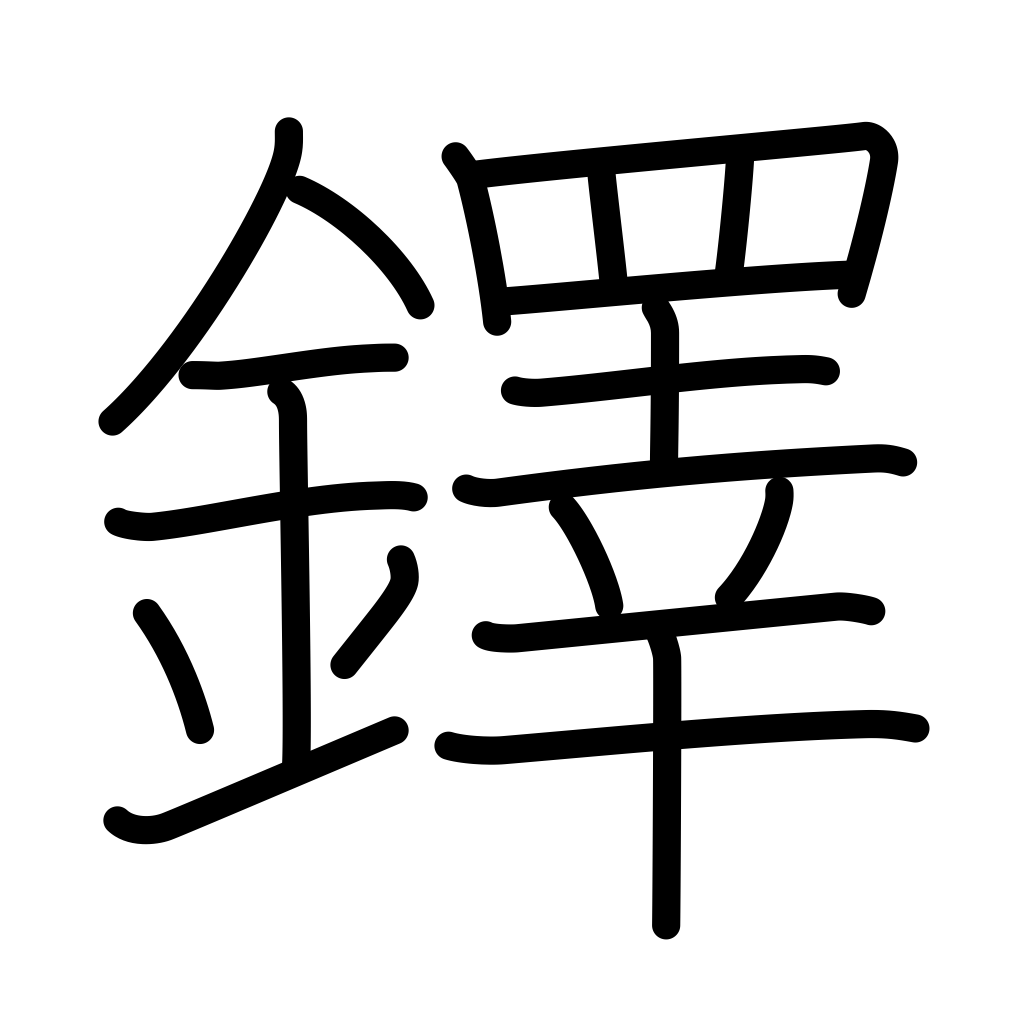
Meaning: large hand bell